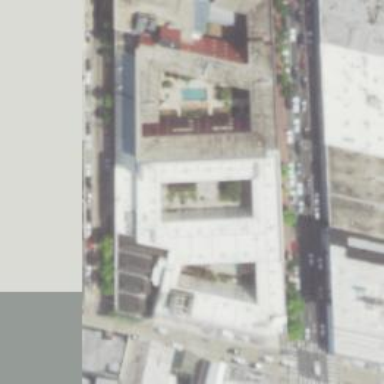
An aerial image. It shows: Hotel building.